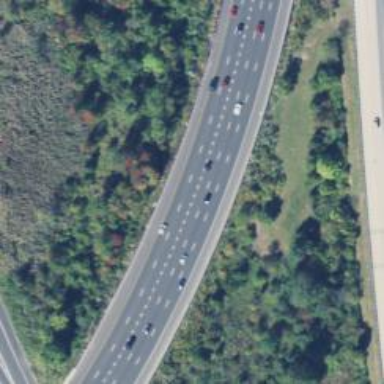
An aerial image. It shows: Asphalt motorway with embankment.